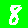
Digit: 8